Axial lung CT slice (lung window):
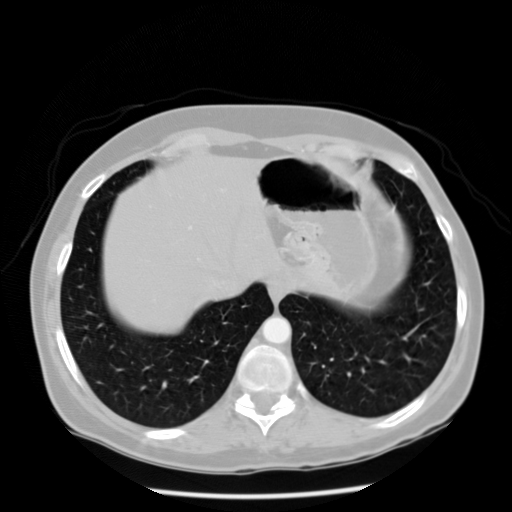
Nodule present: no